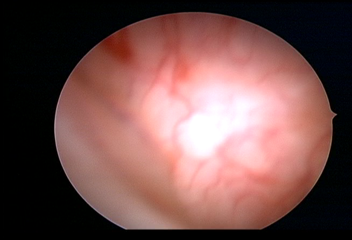
Modality: WLC
Class: Normal mucosa
Bladder cancer association: No